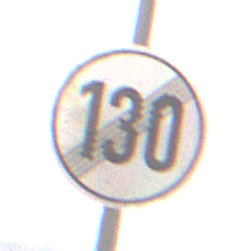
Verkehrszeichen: EndeGeschwindigkeit130
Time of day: MorningAfternoon
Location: Outdoor (Nature)
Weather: Overcast
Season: NotSpecified
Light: Natural